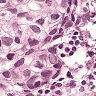
Metastatic tissue present: yes